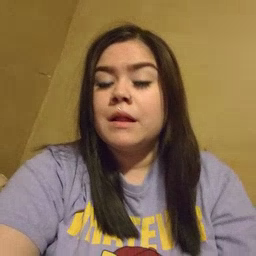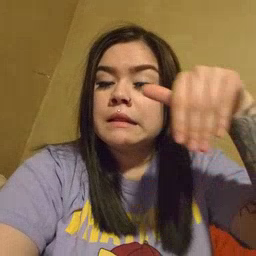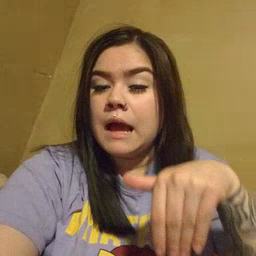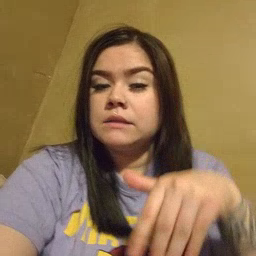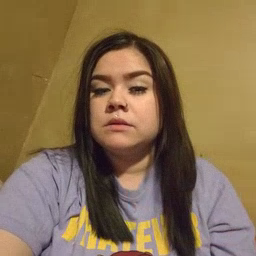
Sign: night